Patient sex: M
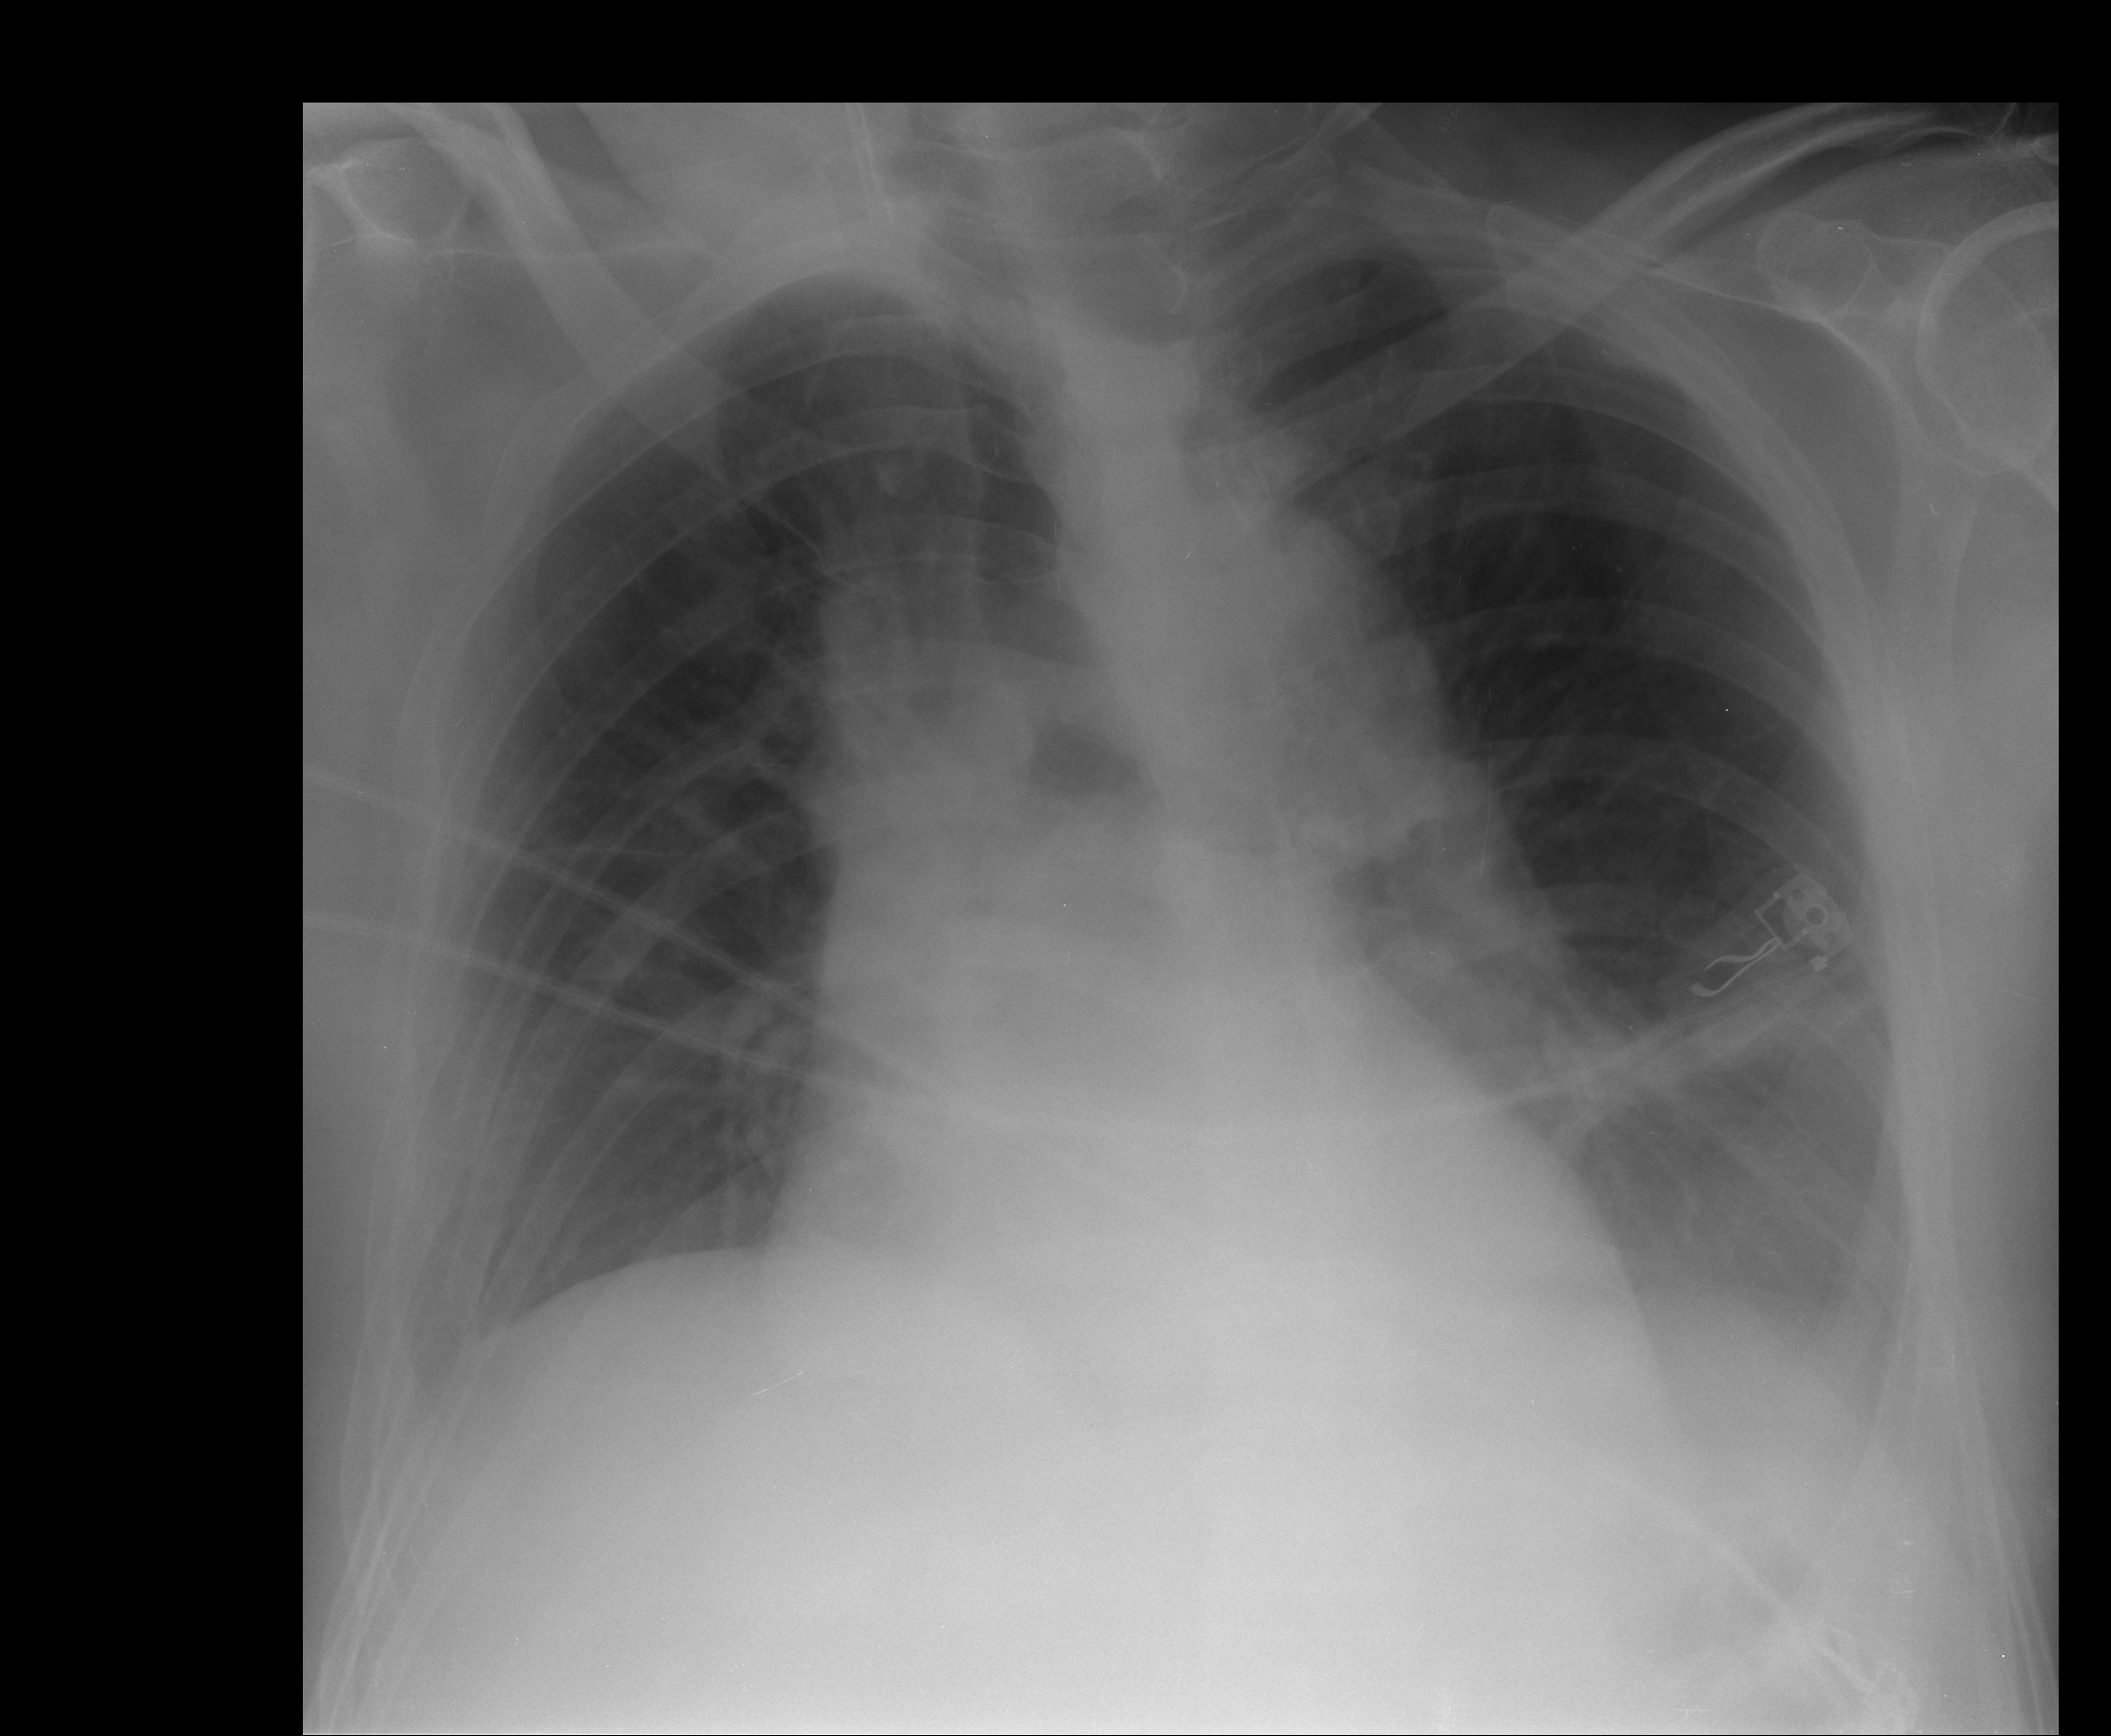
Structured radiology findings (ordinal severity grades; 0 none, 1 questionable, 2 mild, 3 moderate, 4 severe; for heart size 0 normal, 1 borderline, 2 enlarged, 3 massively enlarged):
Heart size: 1
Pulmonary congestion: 1
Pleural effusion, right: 1
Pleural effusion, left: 1
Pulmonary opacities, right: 0
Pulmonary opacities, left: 0
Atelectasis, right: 2
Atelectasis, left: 2